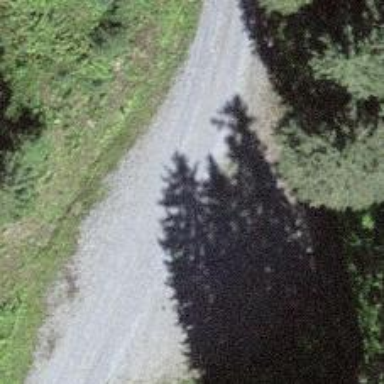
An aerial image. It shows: Passing place on the road.